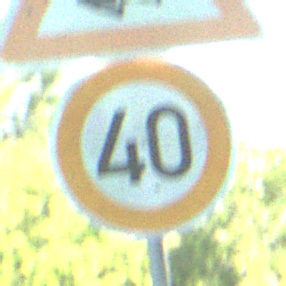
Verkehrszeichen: Geschwindigkeit40
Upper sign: AmphibienwanderungLinks
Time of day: MorningAfternoon
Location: Outdoor (Nature)
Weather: Clear
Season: NotSpecified
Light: Natural